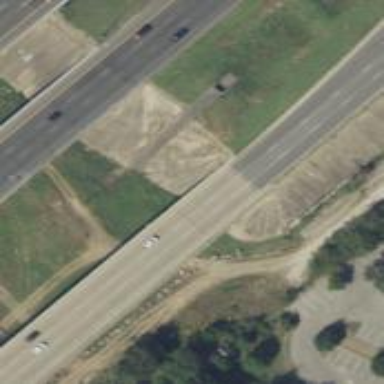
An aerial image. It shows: Secondary road with frontage road and bridge.